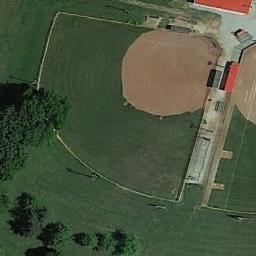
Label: baseball_diamond